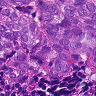
Metastatic tissue present: yes